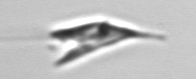
Label: Chrysochromulina_lanceolata